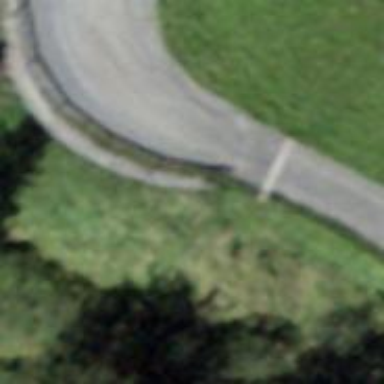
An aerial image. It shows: Residential road with compacted surface.